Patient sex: M
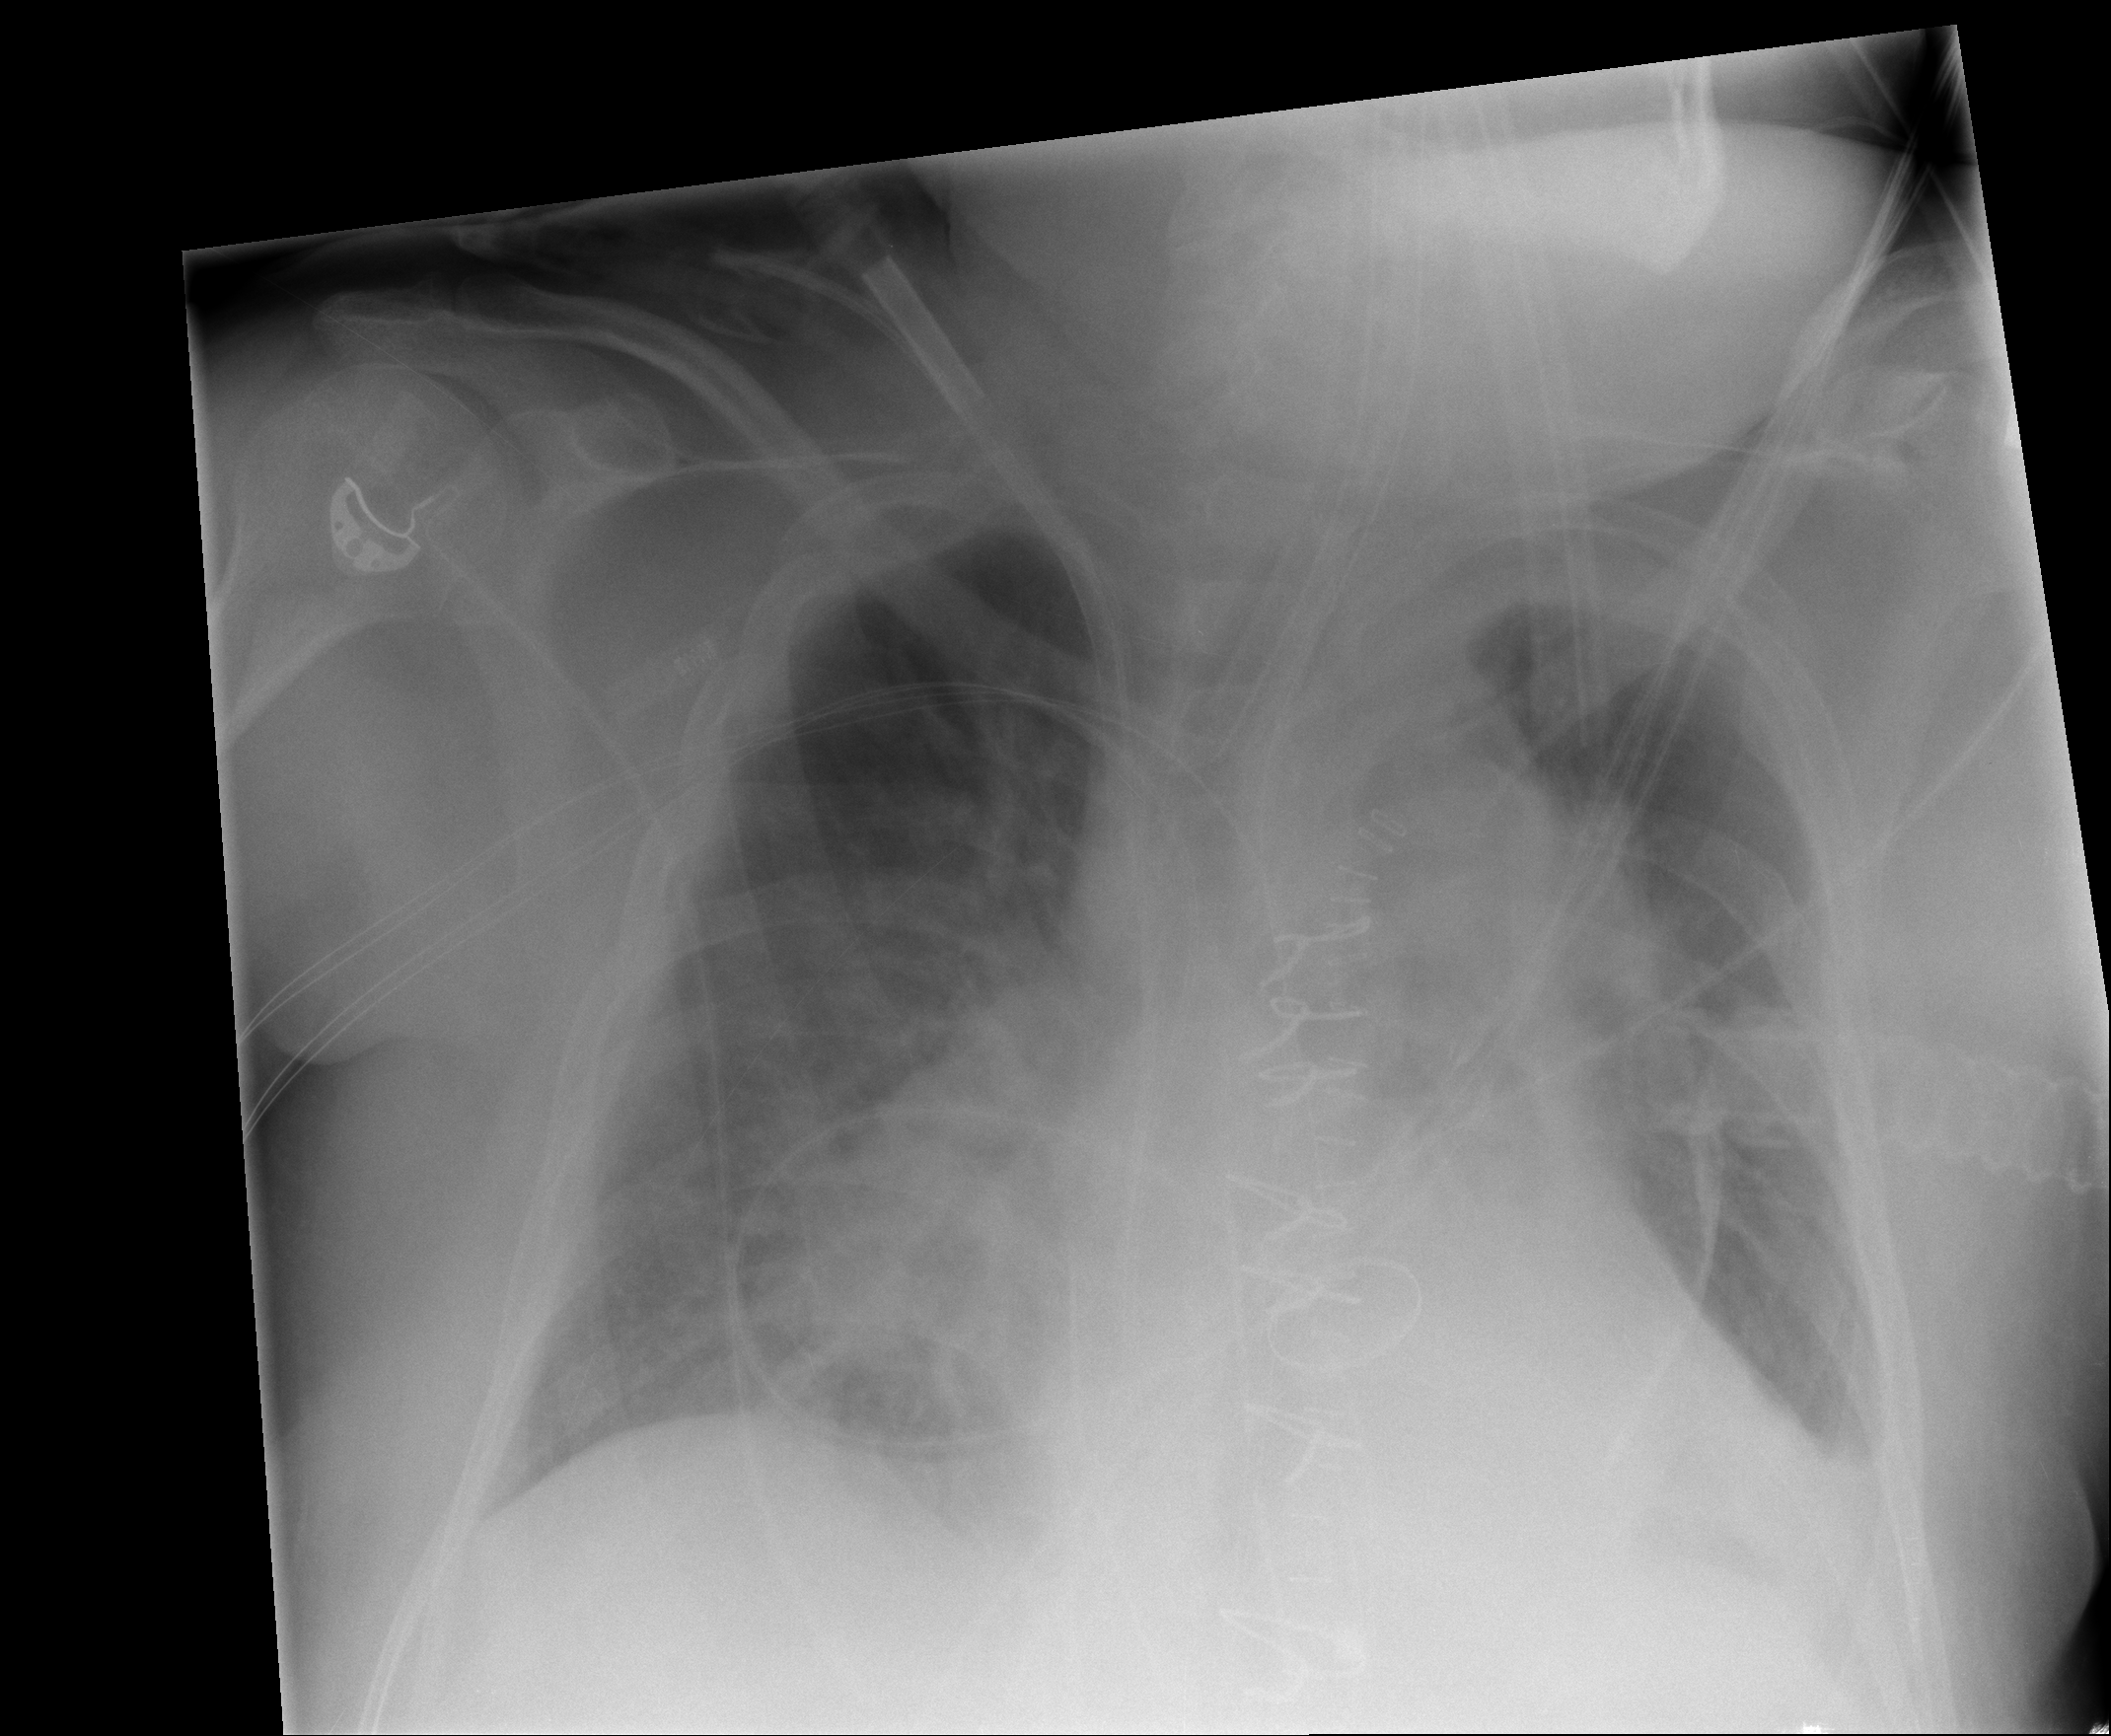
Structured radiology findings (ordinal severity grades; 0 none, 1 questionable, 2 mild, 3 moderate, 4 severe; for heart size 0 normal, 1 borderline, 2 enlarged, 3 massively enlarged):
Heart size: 1
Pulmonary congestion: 3
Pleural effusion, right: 0
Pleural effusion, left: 2
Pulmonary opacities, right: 1
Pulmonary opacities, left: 0
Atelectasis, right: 2
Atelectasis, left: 2